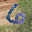
Label: 6